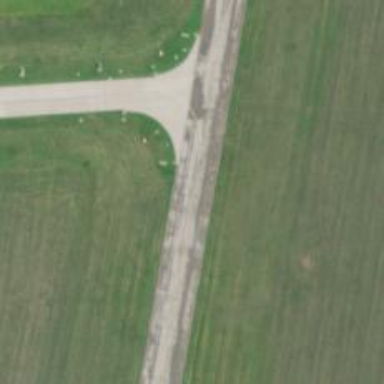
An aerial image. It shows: Asphalt taxiway at the airport.